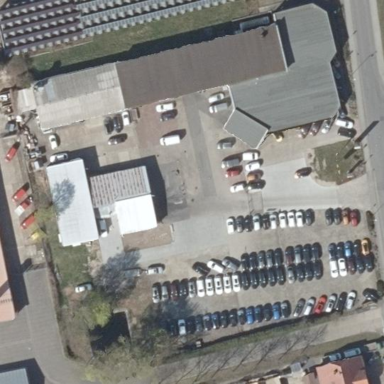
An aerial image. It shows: Commercial area with car shop.